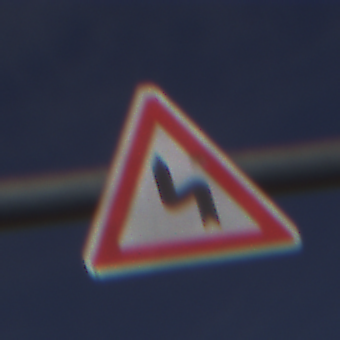
Verkehrszeichen: DoppelkurveZunaechstLinks
Umgebung: Outdoor, RoadRail
Tageszeit: MorningAfternoon
Wetter: PartlyCloudy
Licht: Natural
Jahreszeit: NotSpecified
Kontrast: HighContrast